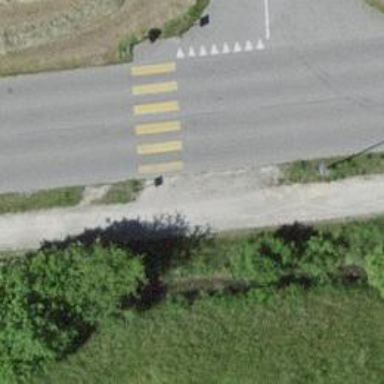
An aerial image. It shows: Uncontrolled crossing on the road.